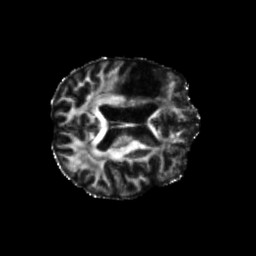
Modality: FA
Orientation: axial
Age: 64
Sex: female
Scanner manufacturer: siemens
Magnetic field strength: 3 T
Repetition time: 5.25 s
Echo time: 0.08 s